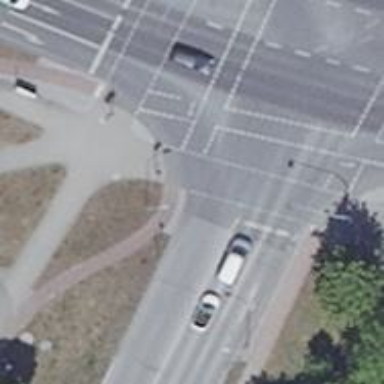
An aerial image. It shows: Road with traffic signals.